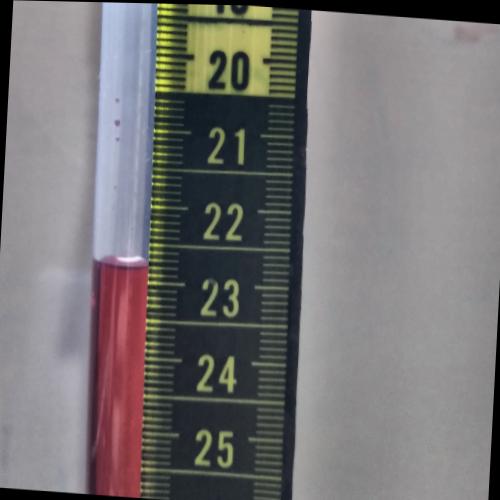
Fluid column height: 22.8 cm